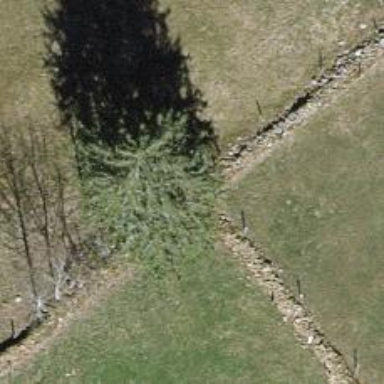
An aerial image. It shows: Wall is shown in the image.